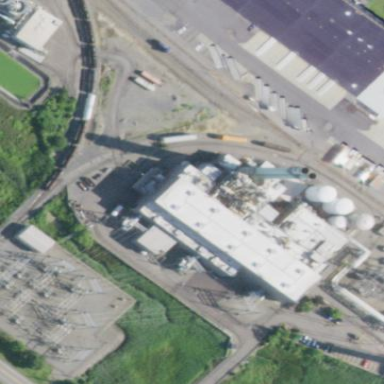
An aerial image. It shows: Industrial area with power plant.